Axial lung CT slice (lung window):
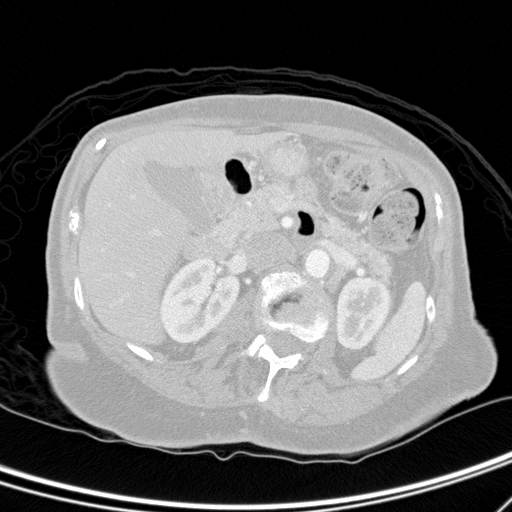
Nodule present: no